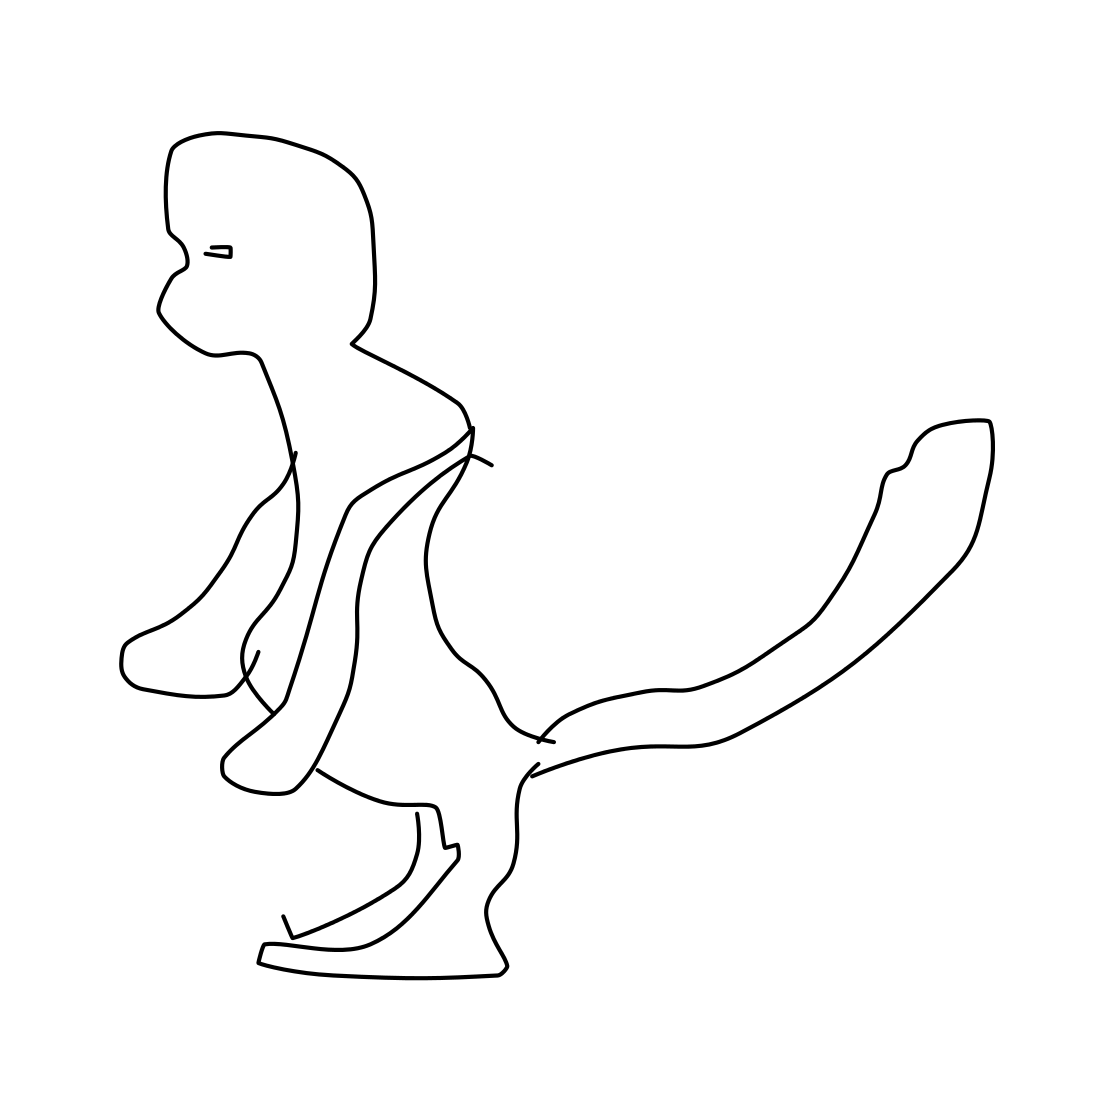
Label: monkey